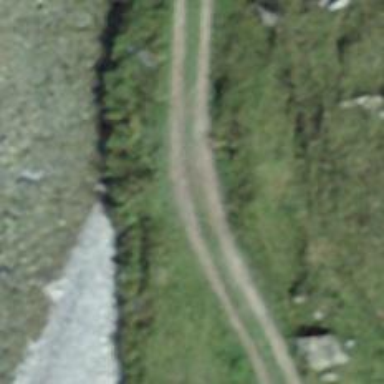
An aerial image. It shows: Track with grade 3 pebblestone surface.